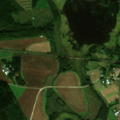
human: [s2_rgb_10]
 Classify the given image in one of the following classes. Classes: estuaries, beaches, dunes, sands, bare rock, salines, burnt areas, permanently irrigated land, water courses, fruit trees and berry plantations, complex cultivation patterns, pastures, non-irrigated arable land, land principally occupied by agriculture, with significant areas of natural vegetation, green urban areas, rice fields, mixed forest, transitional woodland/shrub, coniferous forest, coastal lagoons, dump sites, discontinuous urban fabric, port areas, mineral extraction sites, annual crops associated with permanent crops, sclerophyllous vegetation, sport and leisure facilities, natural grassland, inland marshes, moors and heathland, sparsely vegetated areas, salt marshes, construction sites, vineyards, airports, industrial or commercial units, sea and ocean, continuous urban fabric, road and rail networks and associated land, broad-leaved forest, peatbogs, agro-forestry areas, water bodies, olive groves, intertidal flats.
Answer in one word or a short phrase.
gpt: land principally occupied by agriculture, with significant areas of natural vegetation, broad-leaved forest, coniferous forest, mixed forest, inland marshes